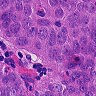
Metastatic tissue present: yes